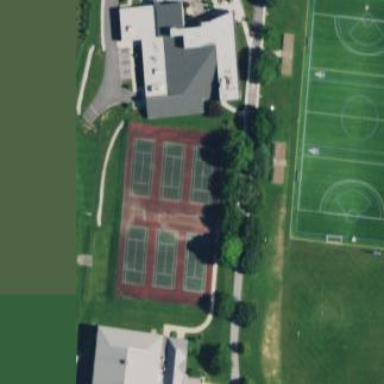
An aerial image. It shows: Tennis court on pitch.